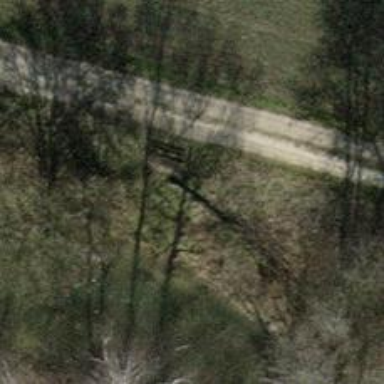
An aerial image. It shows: Bench.